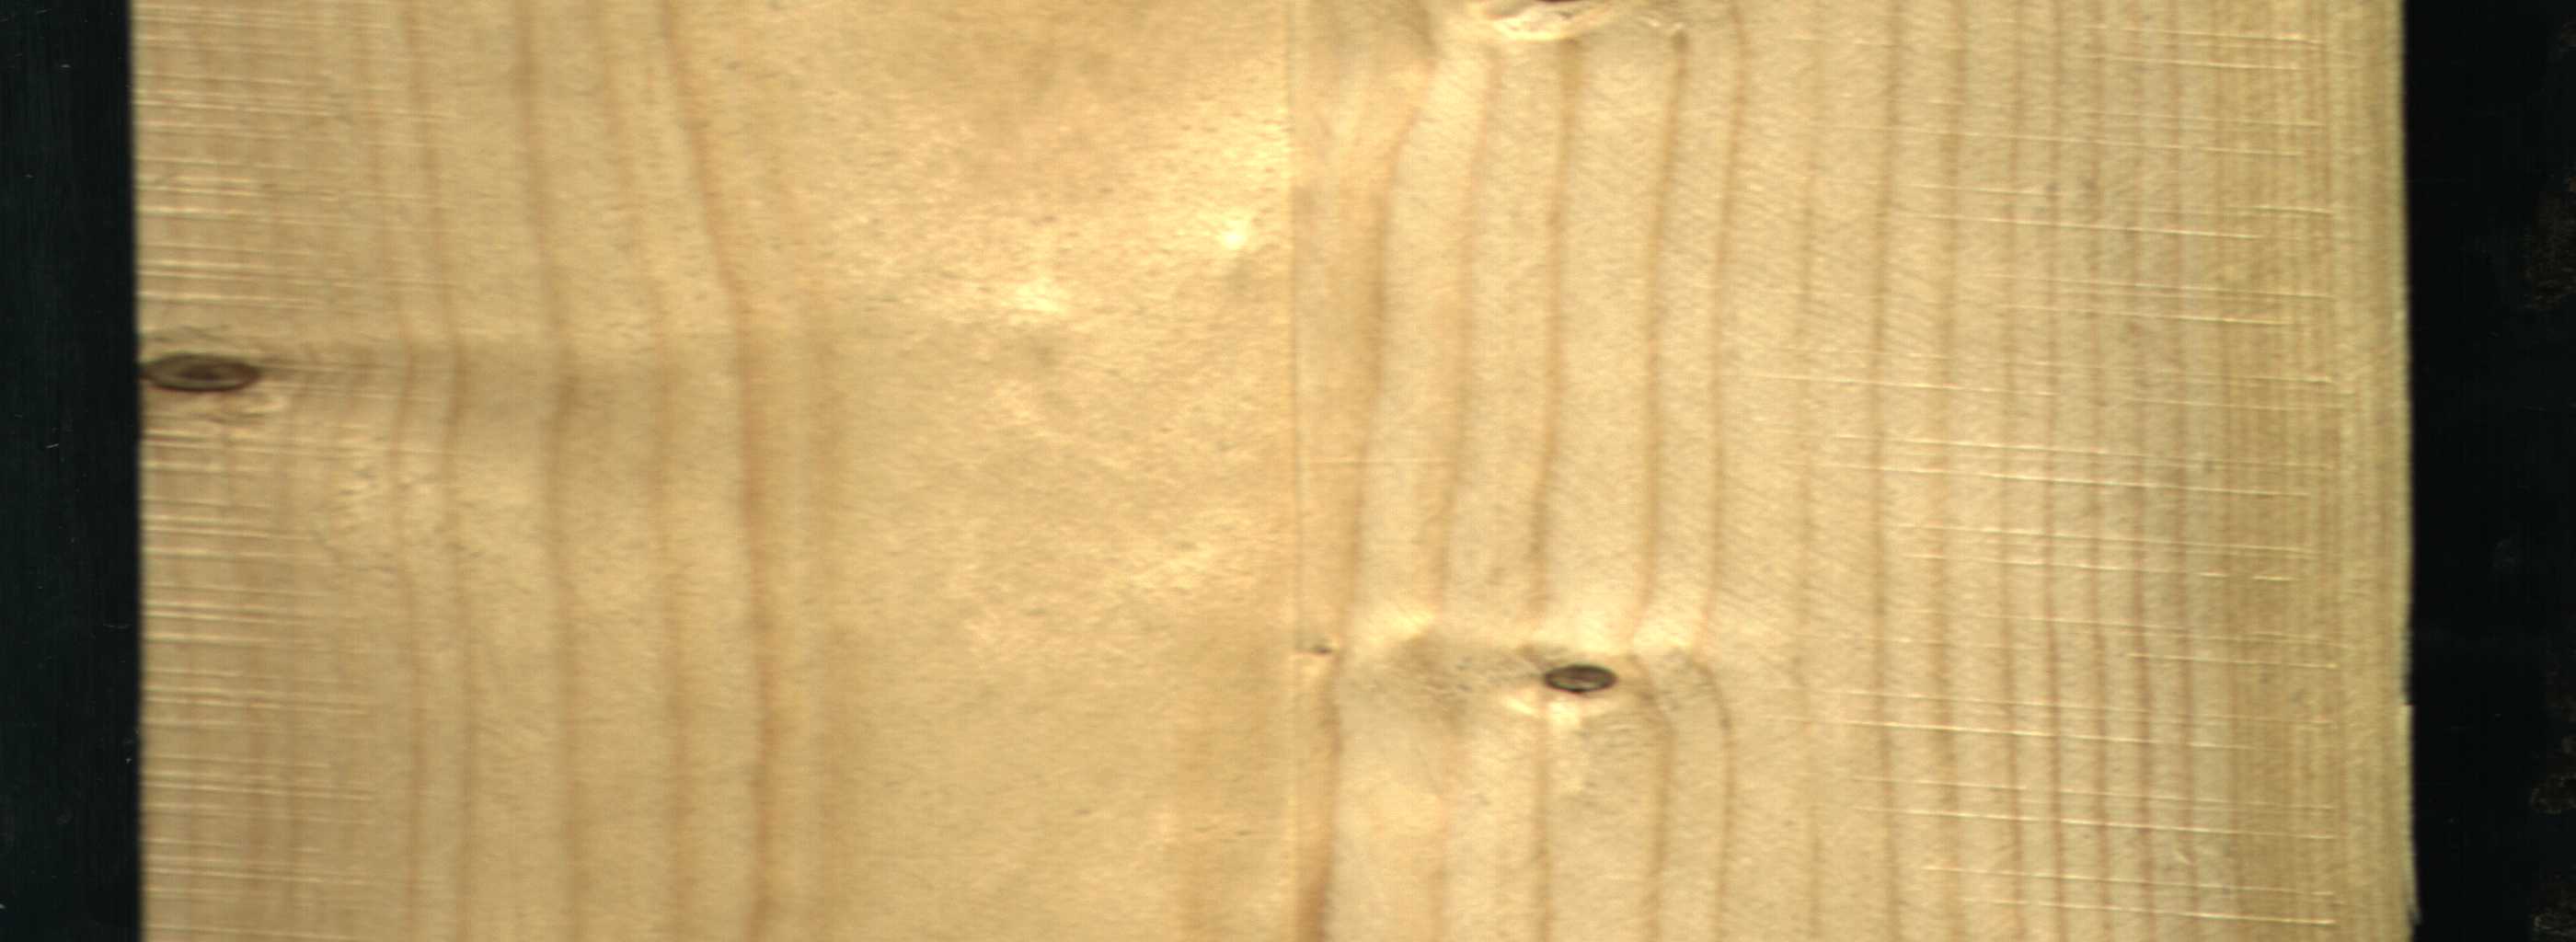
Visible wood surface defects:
Dead_Knot
Dead_Knot